Interaction volume radius: 5 \u00c5
Interaction volume height: 15 \u00c5
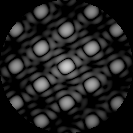
Disorder parameter: 0.04568